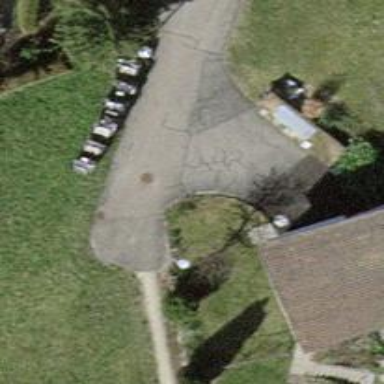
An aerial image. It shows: Compacted path.